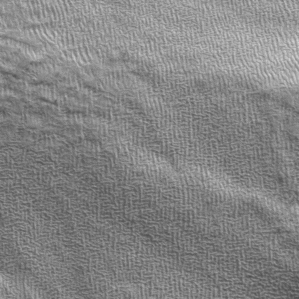
Label: frost